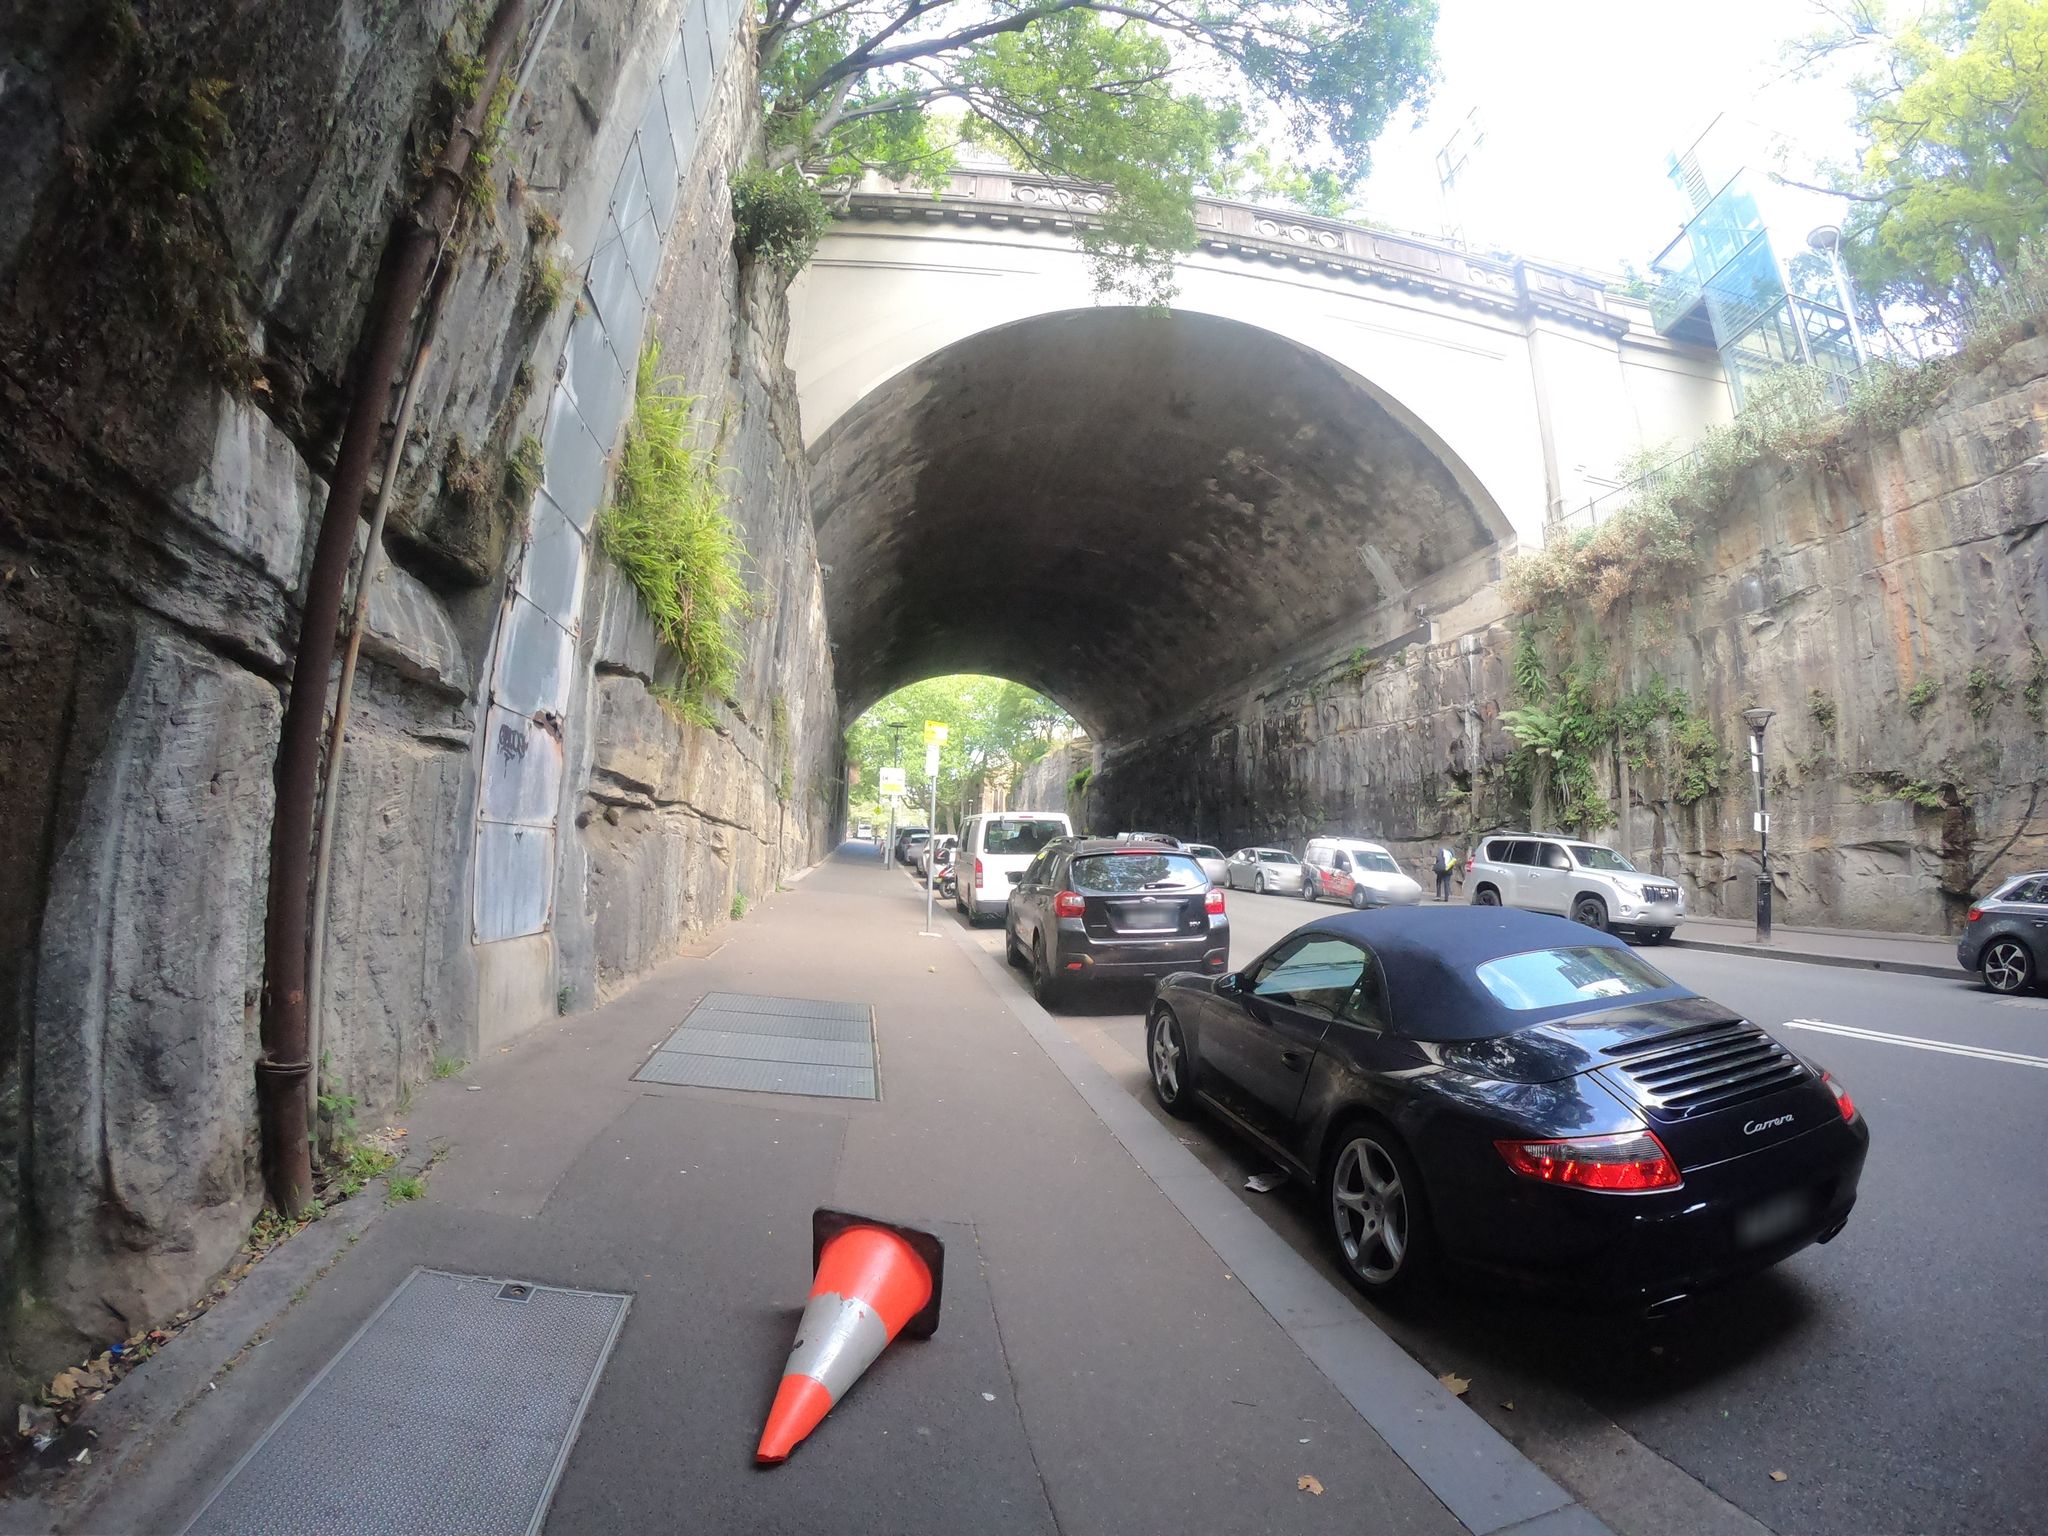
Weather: clear
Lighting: day
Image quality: good
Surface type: cycling surface
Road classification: footway
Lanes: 2
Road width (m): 10.0
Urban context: urban centre
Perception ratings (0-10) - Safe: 1.28, Lively: 8.82, Beautiful: 3.87, Boring: 3.93, Depressing: 2.92, Wealthy: 1.81